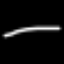
Label: line